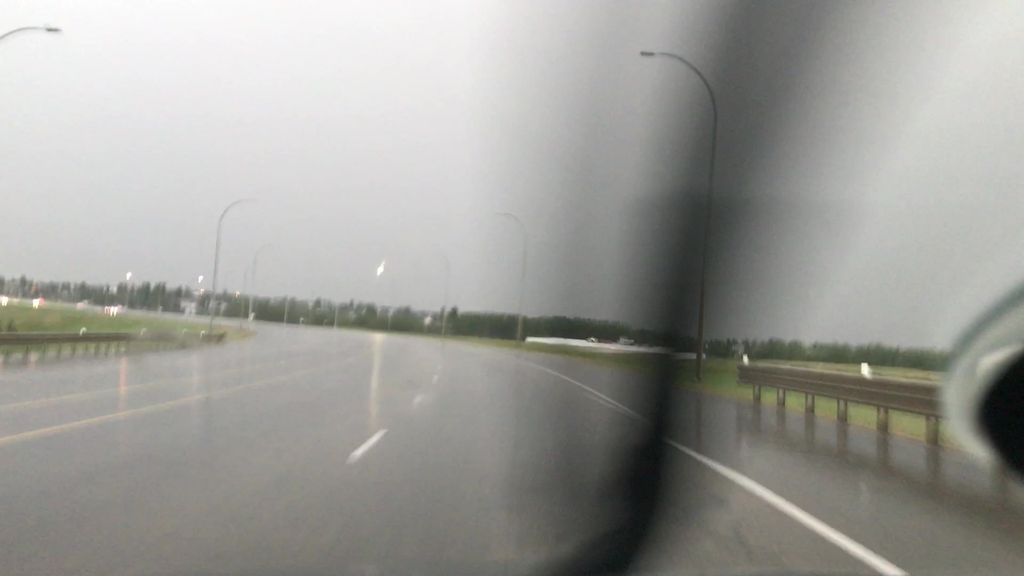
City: edmonton